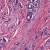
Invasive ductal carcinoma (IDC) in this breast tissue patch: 0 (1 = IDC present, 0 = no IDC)